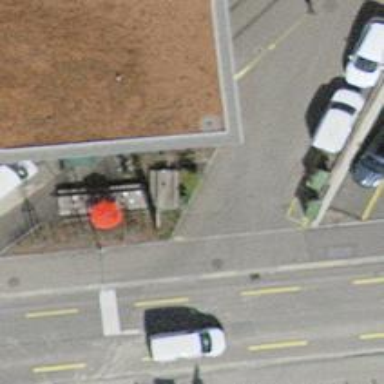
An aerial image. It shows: Unmarked crossing with traffic calming table.